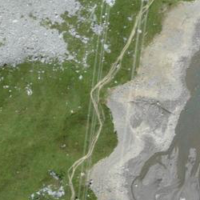
EUNIS habitat code: 48
Species observed at this site:
Geum montanum